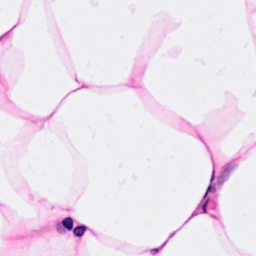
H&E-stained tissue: Breast